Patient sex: M
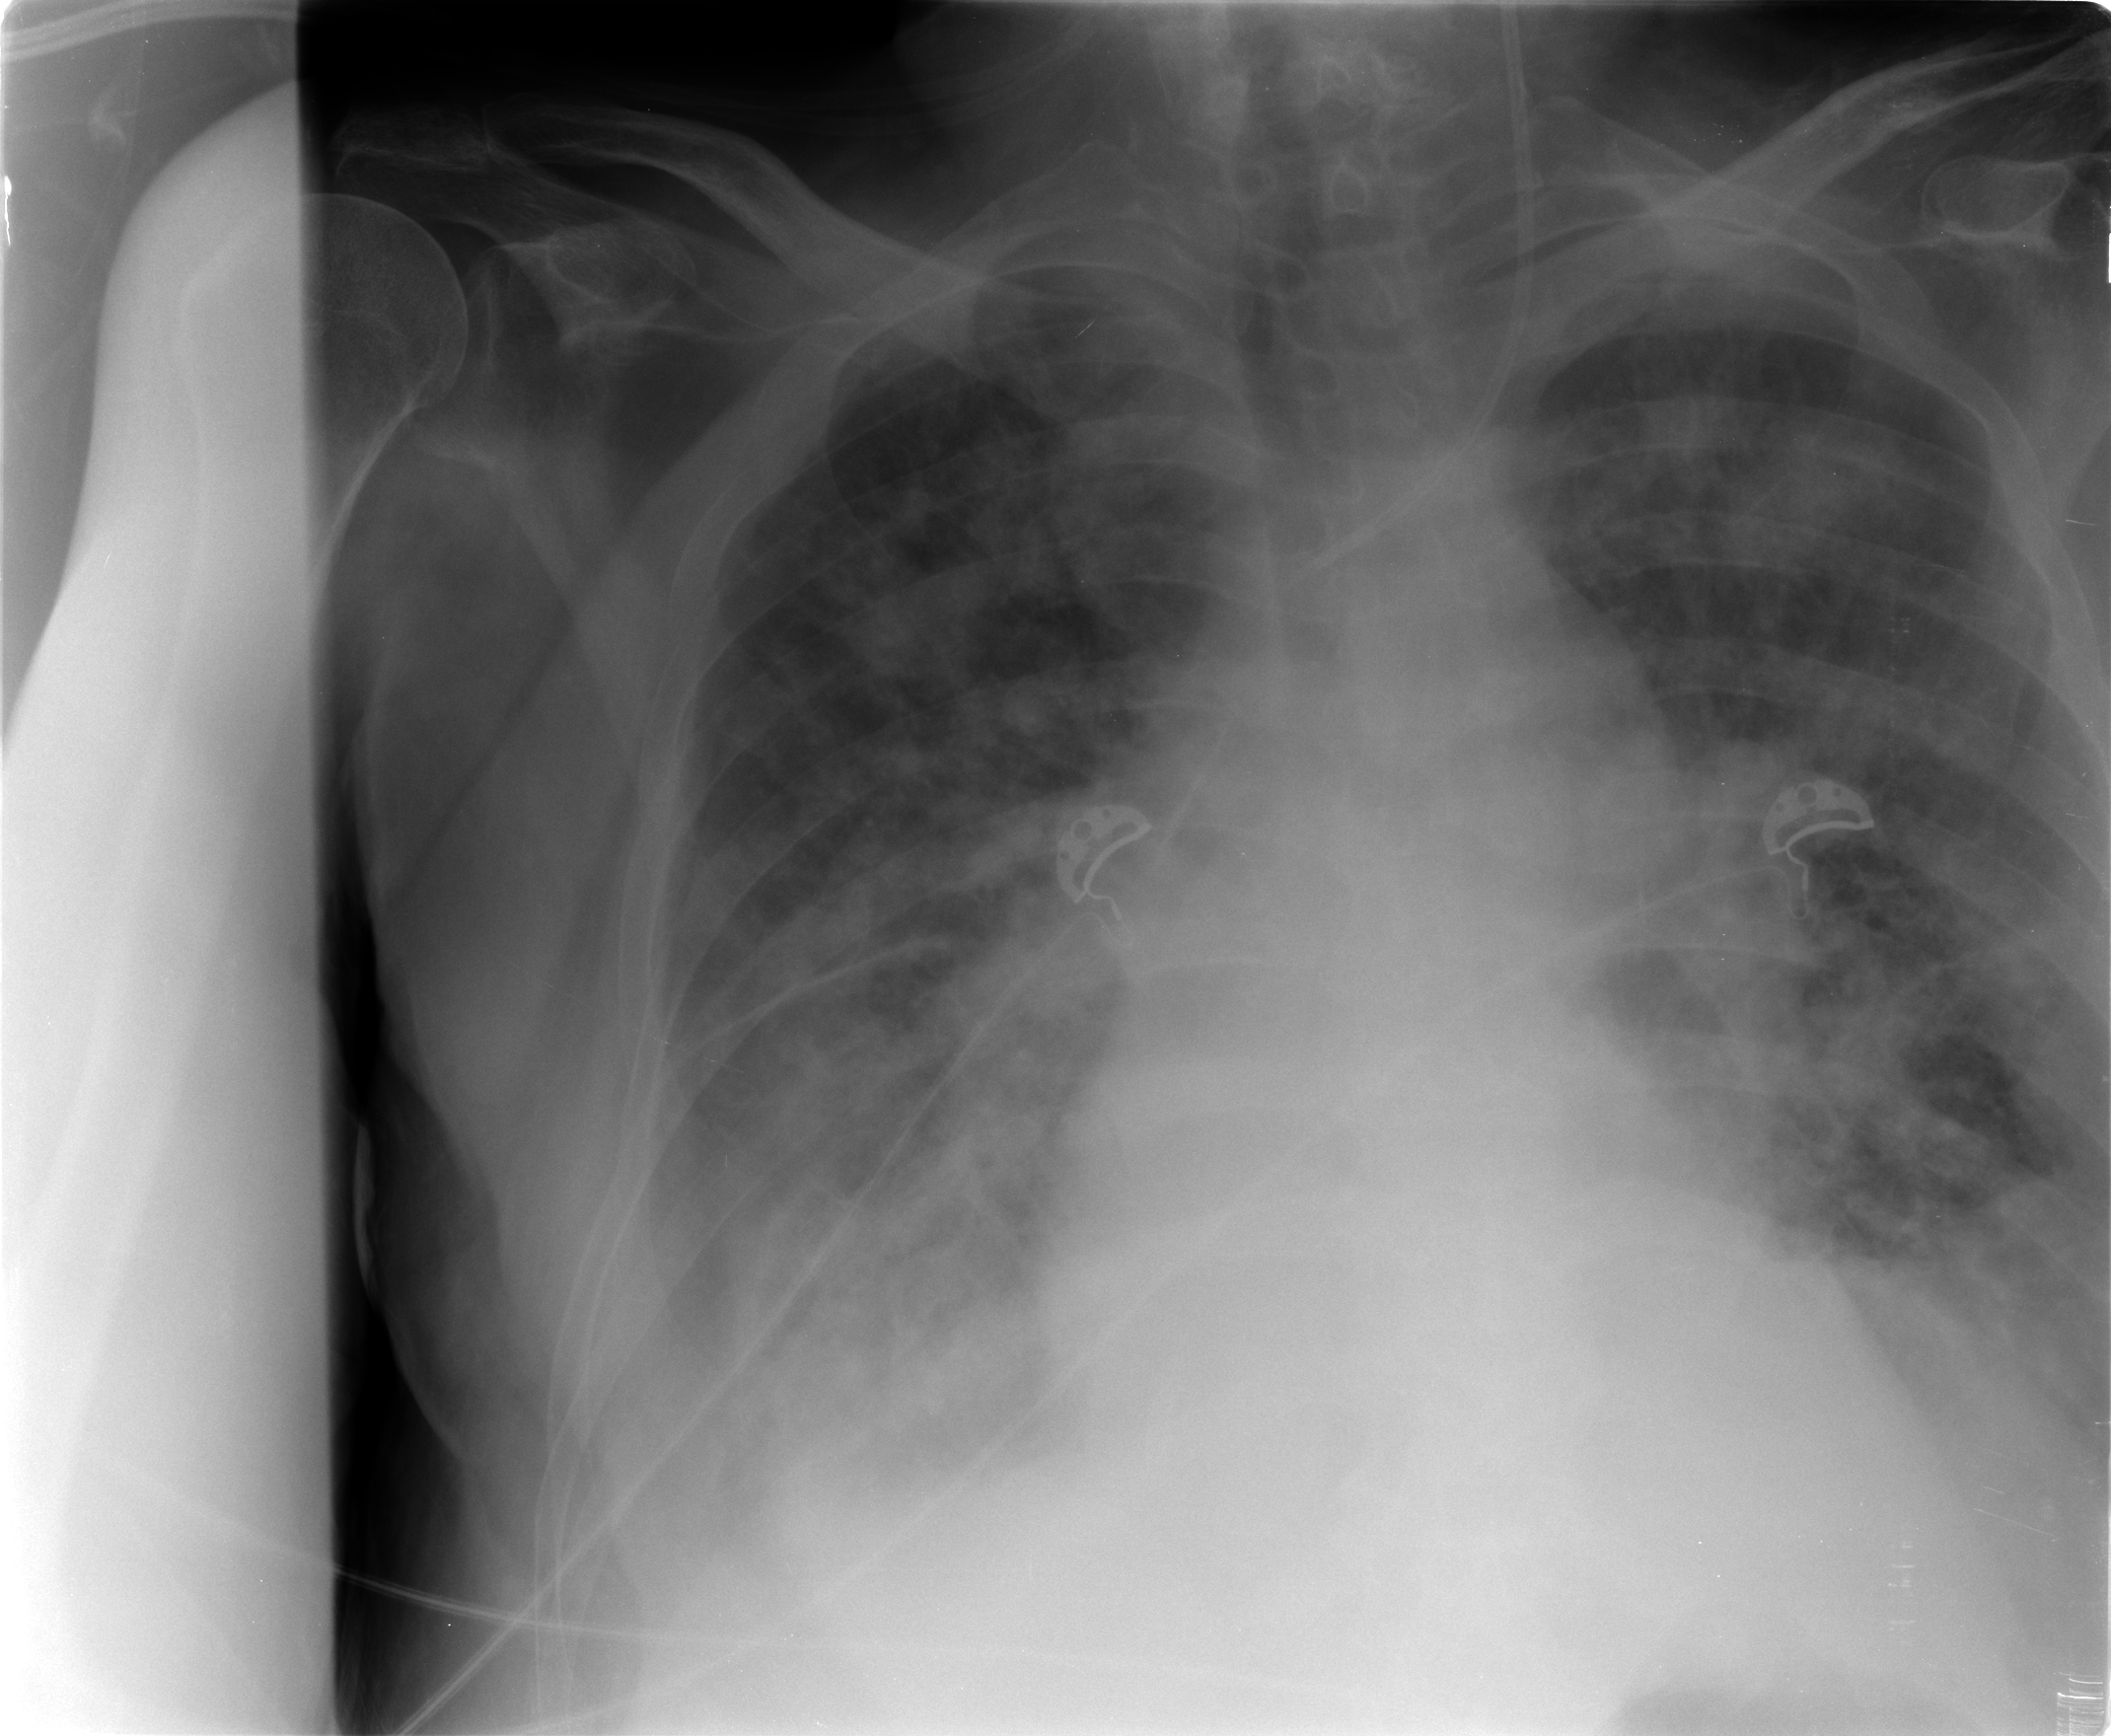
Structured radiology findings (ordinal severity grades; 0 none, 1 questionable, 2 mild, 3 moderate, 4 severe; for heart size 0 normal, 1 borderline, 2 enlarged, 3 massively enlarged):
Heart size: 0
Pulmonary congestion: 2
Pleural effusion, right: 2
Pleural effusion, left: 2
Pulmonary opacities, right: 3
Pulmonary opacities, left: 2
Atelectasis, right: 2
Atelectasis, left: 2